Interaction volume radius: 5 \u00c5
Interaction volume height: 10 \u00c5
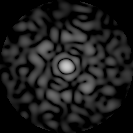
Disorder parameter: 0.9102